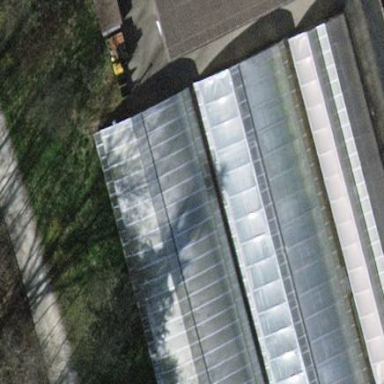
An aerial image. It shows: Greenhouse.